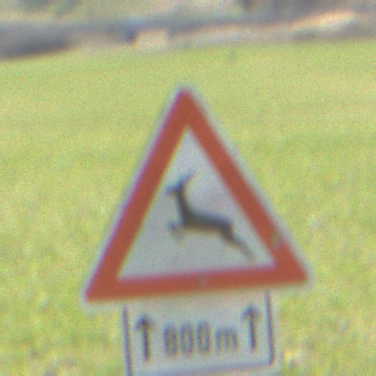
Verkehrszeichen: WildwechselRechts
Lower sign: LaengeEinerStrecke1
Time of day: MorningAfternoon
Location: Outdoor (Nature)
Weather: PartlyCloudy
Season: NotSpecified
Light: Natural